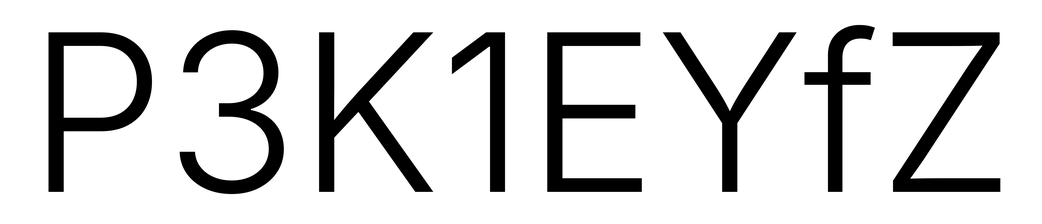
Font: Inter_Light